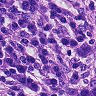
Metastatic tissue present: yes